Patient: sex M, age 57
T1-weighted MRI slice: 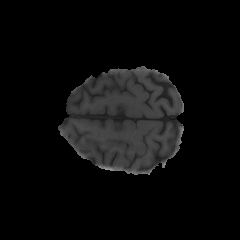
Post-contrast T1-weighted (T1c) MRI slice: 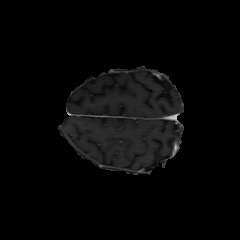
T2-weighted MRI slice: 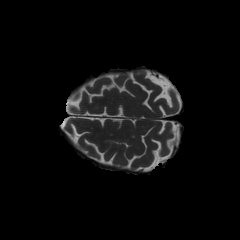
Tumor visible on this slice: no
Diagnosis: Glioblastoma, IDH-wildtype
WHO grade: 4